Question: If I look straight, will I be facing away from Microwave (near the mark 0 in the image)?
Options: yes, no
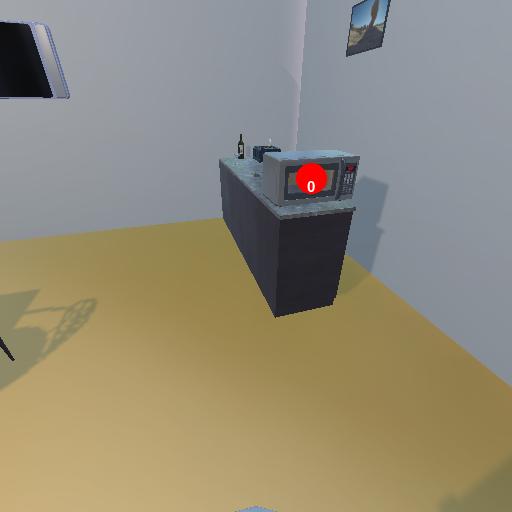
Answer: yes